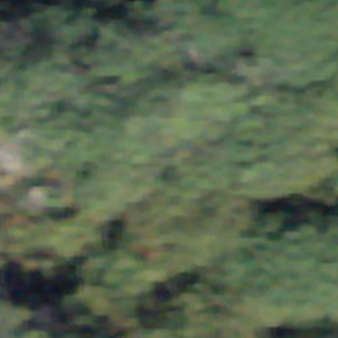
Label: other